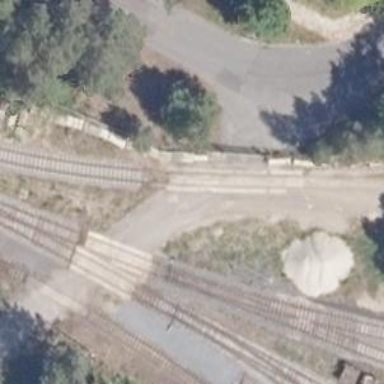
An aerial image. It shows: Railway spur service.